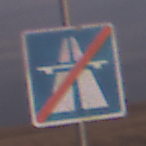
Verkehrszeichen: EndeAutbahn
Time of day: SunriseSunset
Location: Outdoor (Nature)
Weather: PartlyCloudy
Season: NotSpecified
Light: Natural